Field crop: maize
Growth stage: 2
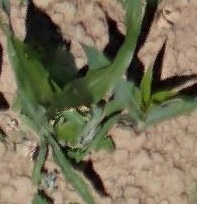
Species: maize